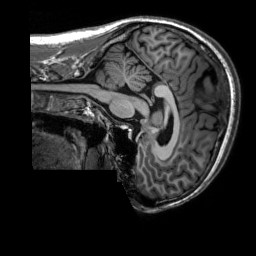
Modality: T1w
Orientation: sagittal
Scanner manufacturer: siemens
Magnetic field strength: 3 T
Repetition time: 2.3 s
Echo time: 0.00302 s